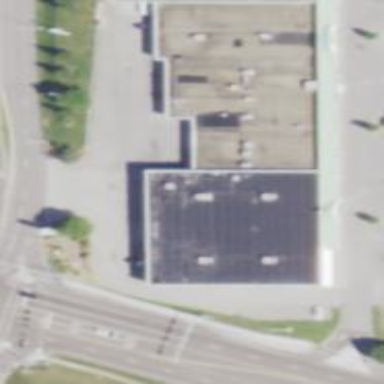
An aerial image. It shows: Building.